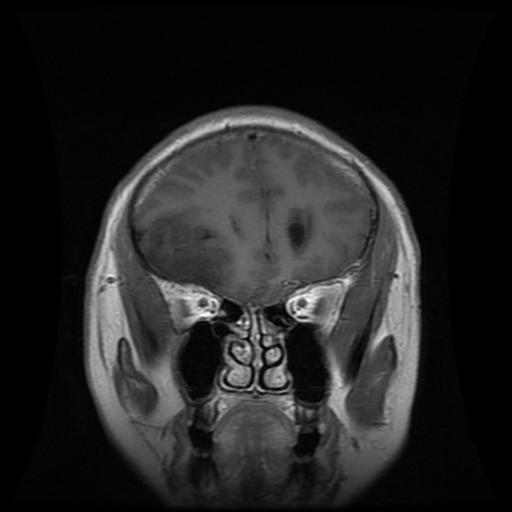
Label: glioma